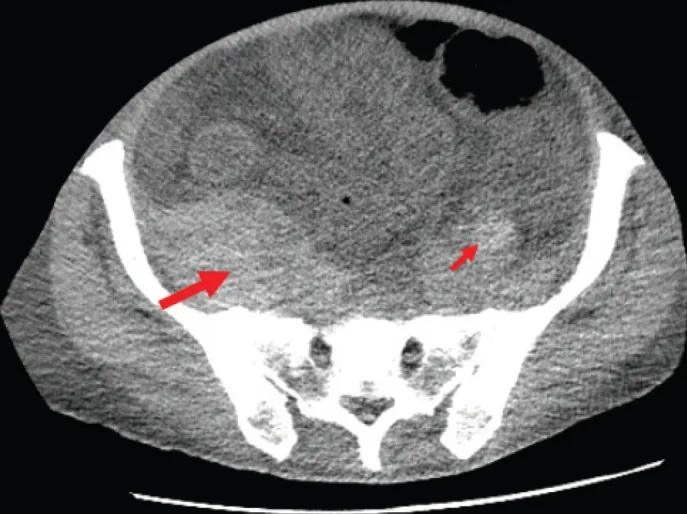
CT Abdomen showing severe anasarca and retroperitoneal haemorrhage. The figure shows the bilateral retroperitoneal haemorrhages both right sided (thick arrow) and left sided (thin arrow). It illustrates the asymmetry with right side retroperitoneal haemorrhage being larger in size.
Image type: radiology (ct)